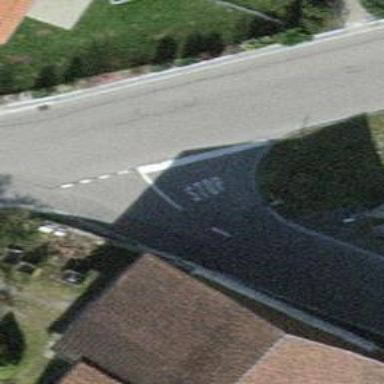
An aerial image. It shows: Road with stop sign.